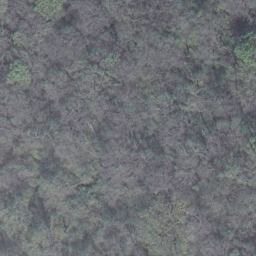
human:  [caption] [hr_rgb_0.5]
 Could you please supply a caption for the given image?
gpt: A dense forest with green and grey plants .

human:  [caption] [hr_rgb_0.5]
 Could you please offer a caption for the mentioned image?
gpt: A dense forest with thick plants .

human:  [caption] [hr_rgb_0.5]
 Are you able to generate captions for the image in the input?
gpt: Lots of green and grey trees in the forest .

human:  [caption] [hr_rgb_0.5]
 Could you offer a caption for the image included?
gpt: This is a dense forest with green and grey plants .

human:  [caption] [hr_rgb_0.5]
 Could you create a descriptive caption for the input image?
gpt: The forest is made up with green and grey plants .